Question: See the image I've included. When you click on a row in the table (it won't be a table most likely, as each row will probably be a Dojo Widget), the 'pulldown shade' appears and is clickable. When the user clicks it, a new layer of content appears and the pulldown shade switches from 'Open' to 'Close'.
Can that all be done with CSS, meaning do a Hover:After type event, or am I going to have to use JS to make this happen? JS isn't an issue, just trying to confirm I'll have to use JS to make it happen.

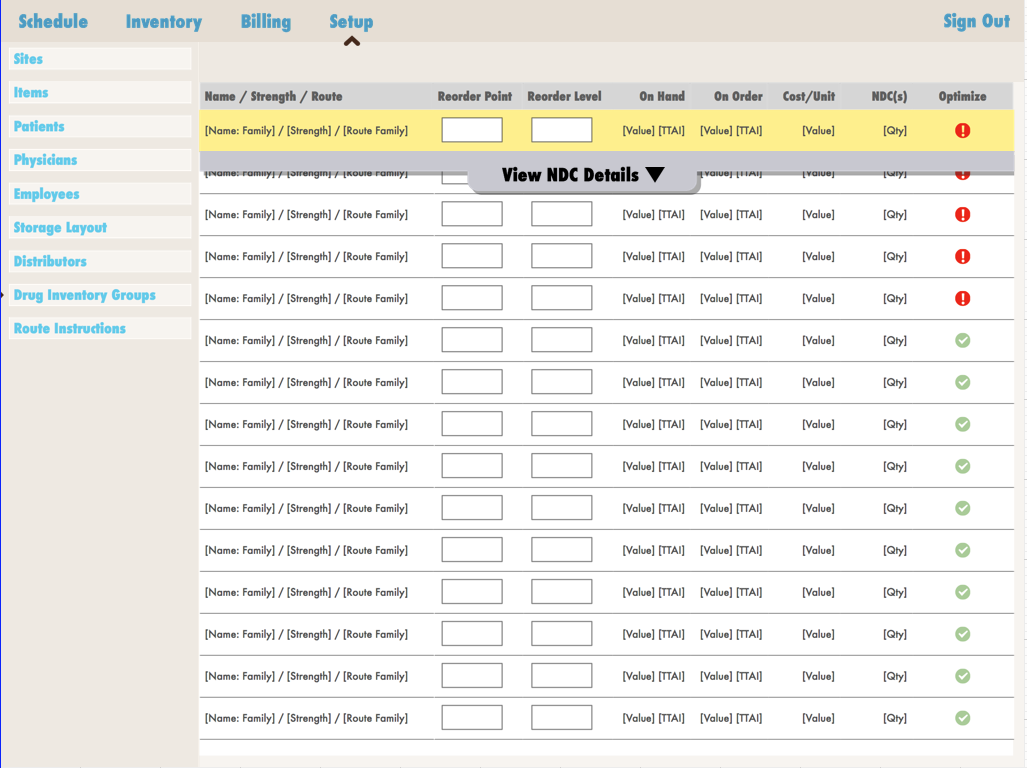
Answer: Javascript is required for the click event,
1 - you can show the additional content with hover
2 - then bind this to click ( *no point using hover as old IE does not work unless it is an anchor tag '<a>' * )
3 - you then can switch the text with js.
:)
- -